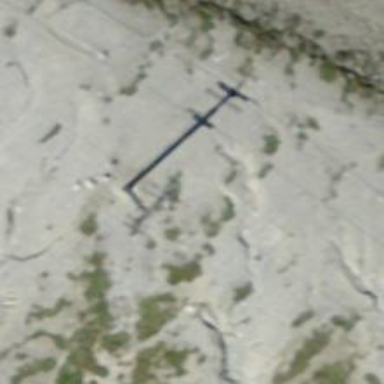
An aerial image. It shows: Pylon used for aerialway.